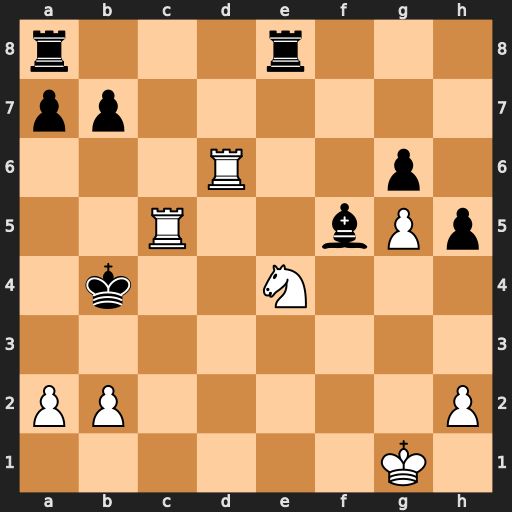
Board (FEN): r3r3/pp6/3R2p1/2R2bPp/1k2N3/8/PP5P/6K1
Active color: w
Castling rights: -
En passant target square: -
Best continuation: Rd4#